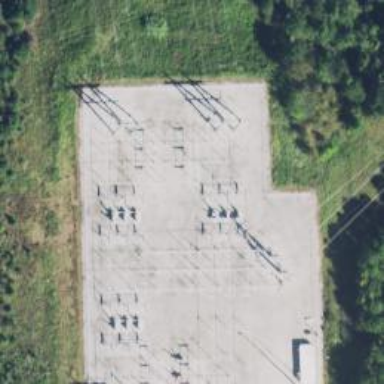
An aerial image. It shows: Switch used for power control.